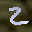
Label: 2